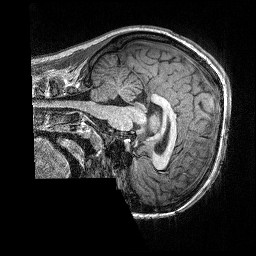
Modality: T1map
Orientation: sagittal